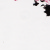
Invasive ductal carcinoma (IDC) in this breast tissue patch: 0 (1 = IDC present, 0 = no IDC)